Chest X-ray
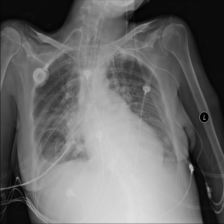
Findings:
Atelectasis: negative
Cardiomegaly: negative
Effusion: negative
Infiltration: negative
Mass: negative
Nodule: negative
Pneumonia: negative
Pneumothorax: negative
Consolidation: negative
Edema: negative
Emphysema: negative
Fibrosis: negative
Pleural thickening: negative
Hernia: negative